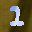
Label: 2